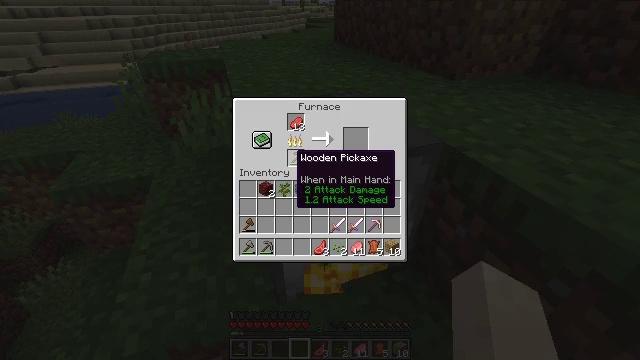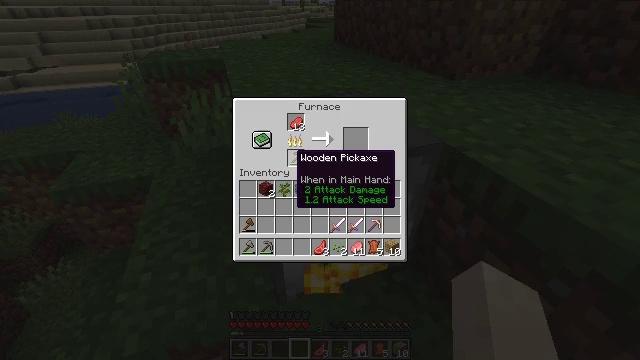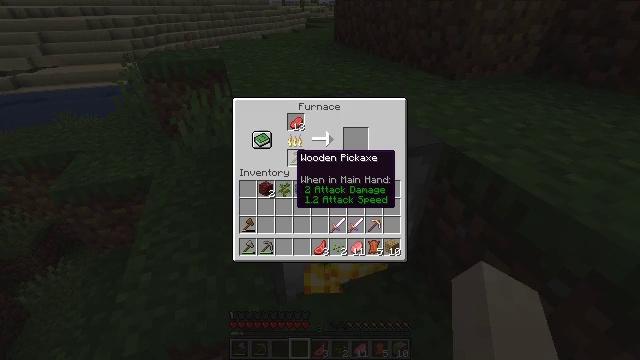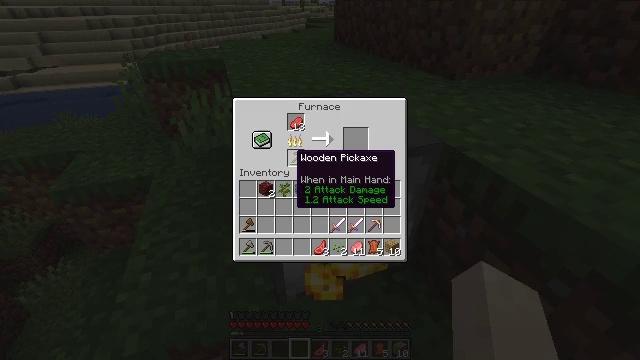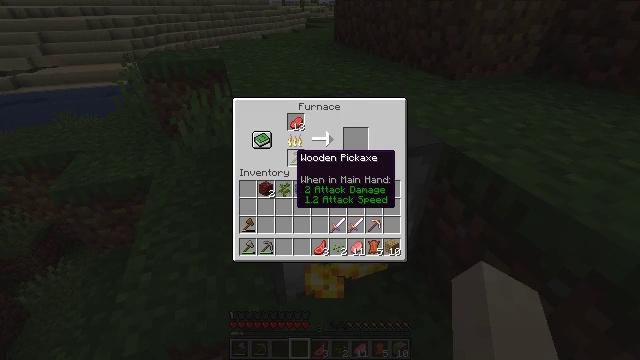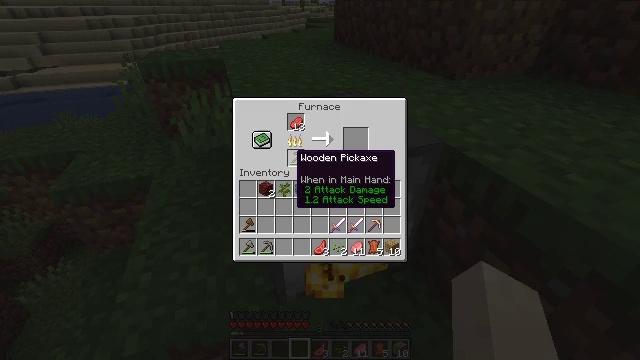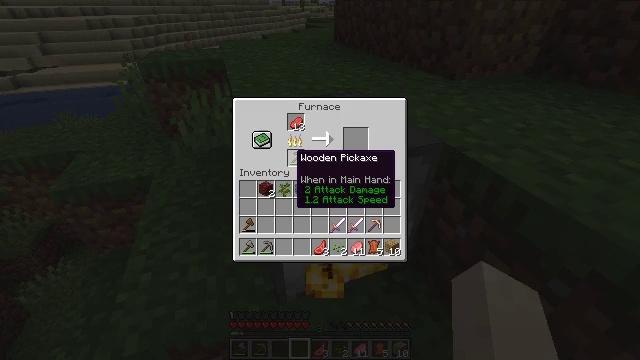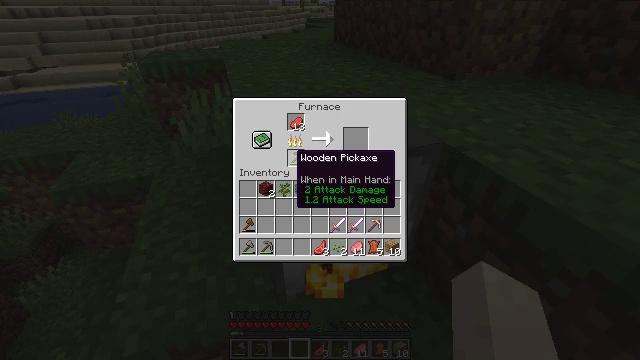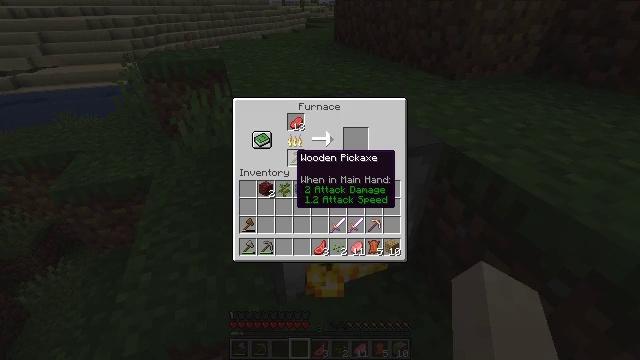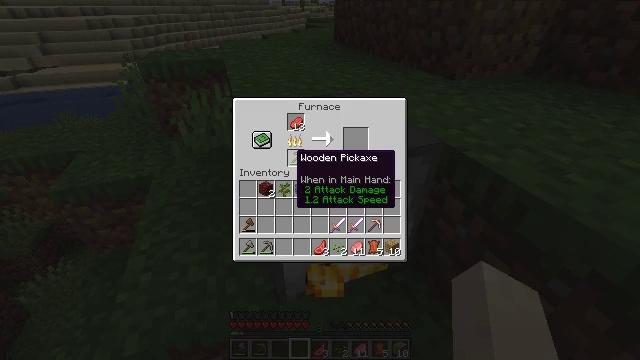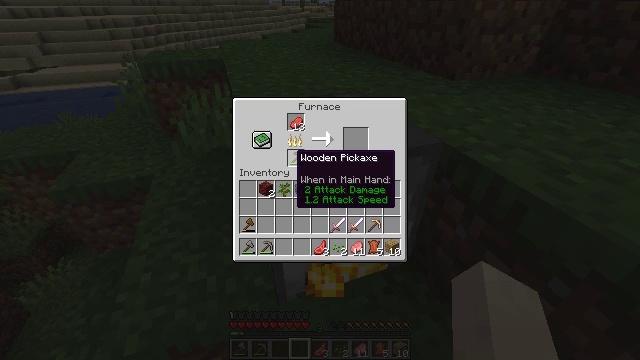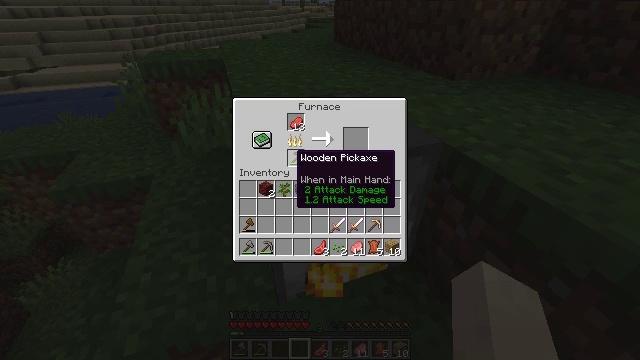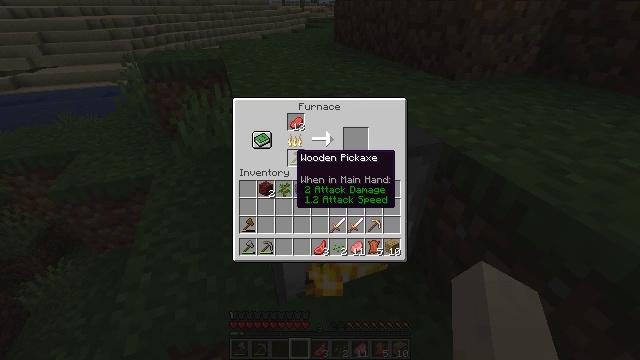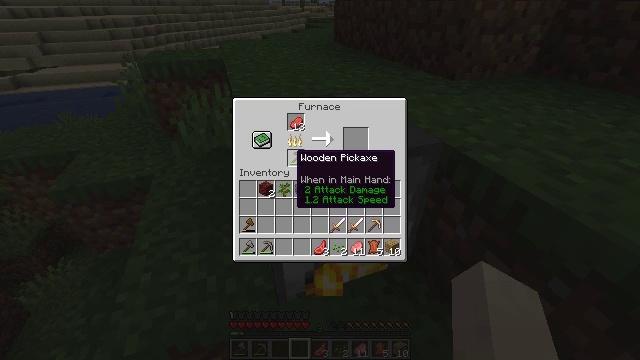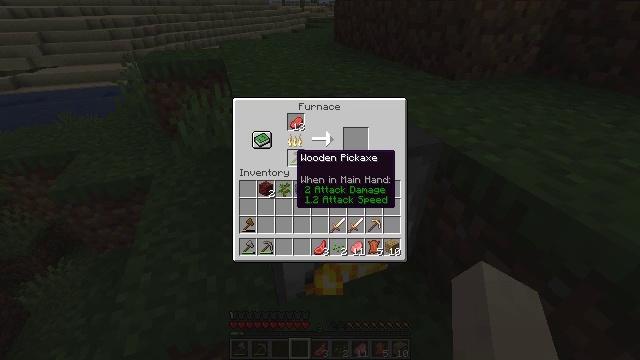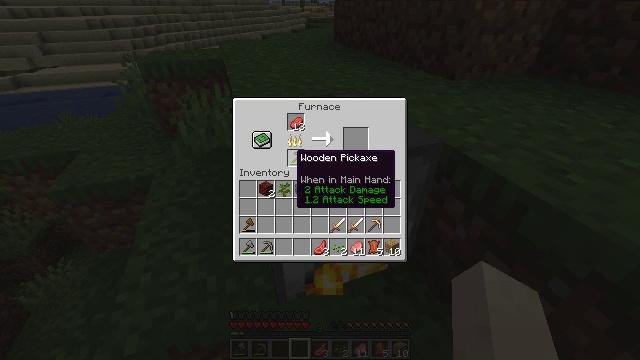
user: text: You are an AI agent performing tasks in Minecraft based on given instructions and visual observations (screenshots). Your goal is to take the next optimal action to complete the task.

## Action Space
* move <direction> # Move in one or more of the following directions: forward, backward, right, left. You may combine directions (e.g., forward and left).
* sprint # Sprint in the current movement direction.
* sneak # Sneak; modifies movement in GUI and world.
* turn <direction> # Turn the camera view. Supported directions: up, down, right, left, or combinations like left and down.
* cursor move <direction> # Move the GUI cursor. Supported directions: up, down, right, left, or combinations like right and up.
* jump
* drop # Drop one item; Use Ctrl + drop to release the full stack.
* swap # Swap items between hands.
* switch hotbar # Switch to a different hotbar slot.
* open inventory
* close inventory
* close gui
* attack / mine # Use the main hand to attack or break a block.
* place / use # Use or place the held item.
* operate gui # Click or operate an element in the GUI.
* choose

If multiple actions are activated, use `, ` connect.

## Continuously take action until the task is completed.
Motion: motion action
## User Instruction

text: Cook beef with the furnace.
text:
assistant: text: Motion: no_op
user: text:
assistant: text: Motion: no_op
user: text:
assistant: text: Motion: no_op
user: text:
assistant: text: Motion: no_op
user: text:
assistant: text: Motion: no_op
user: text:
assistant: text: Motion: no_op
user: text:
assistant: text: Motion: no_op
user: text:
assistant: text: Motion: no_op
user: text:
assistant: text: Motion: no_op
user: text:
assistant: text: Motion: no_op
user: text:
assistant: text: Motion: no_op
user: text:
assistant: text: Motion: no_op
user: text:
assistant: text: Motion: no_op
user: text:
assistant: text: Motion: no_op
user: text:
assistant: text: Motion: no_op
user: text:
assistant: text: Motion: no_op
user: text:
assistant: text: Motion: no_op
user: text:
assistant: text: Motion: no_op
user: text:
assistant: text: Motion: no_op
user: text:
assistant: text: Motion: no_op
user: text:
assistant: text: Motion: no_op
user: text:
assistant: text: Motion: no_op
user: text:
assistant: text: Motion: no_op
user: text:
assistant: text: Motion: no_op
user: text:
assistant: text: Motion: no_op
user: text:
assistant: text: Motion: no_op
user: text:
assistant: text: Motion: no_op
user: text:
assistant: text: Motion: no_op
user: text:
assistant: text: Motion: no_op
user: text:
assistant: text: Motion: no_op